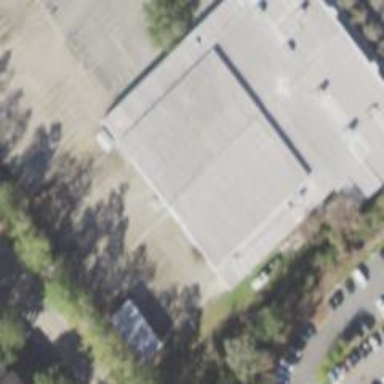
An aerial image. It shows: Commercial building.